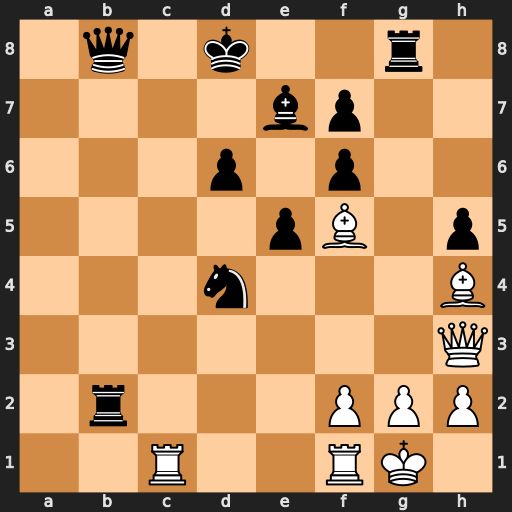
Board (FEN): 1q1k2r1/4bp2/3p1p2/4pB1p/3n3B/7Q/1r3PPP/2R2RK1
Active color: w
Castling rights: -
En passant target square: -
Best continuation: Rc8+ Qxc8 Bxc8